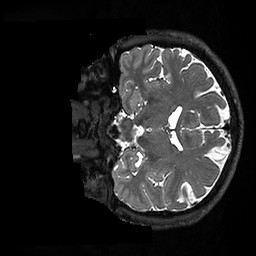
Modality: T2w
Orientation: coronal
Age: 32
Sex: male
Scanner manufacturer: ge
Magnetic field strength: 3 T
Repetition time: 3.202 s
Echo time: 0.06696 s